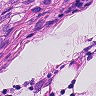
Metastatic tissue present: yes